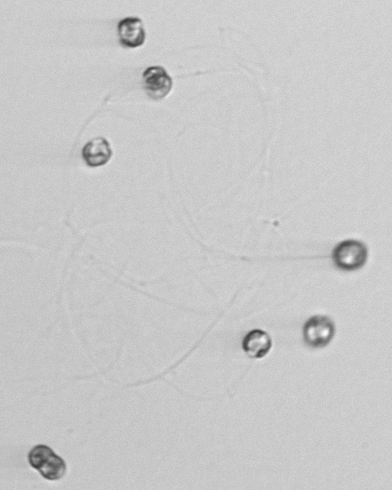
Label: Thalassiosira_sp_aff_mala